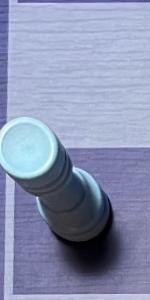
Label: Rook_White